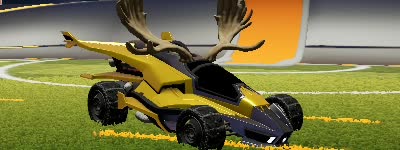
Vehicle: aftershock